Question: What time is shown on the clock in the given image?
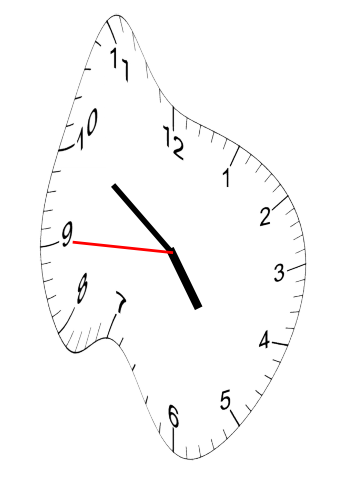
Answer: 04:50:45